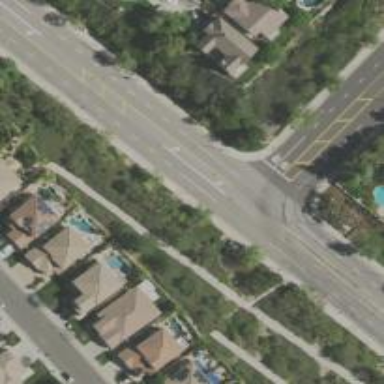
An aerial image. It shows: Road with stop sign.